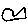
Label: fish